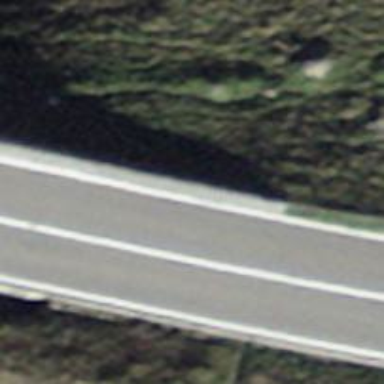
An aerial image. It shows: Primary highway bridge crossing over backcountry hike trail.